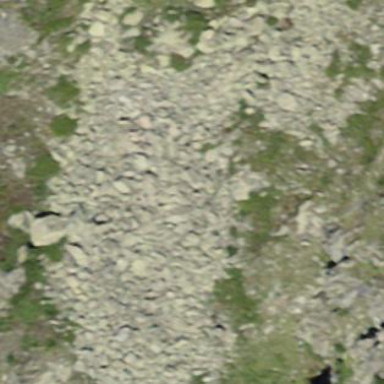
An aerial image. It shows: Natural scree.